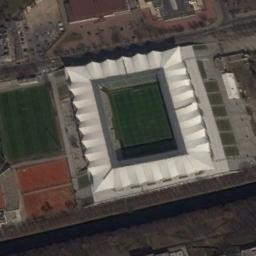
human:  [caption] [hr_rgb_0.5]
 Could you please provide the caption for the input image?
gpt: The square gym is surrounded by lawns and parking lots .

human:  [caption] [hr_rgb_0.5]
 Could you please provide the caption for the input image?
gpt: The stadium is on the bare land next to a river .

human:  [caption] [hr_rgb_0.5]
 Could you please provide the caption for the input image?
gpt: This stadium has a white ring roof .

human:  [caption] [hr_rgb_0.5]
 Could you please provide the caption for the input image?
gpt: There is a road next to the stadium .

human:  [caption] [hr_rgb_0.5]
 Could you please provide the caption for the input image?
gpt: A stadium with a white roof .